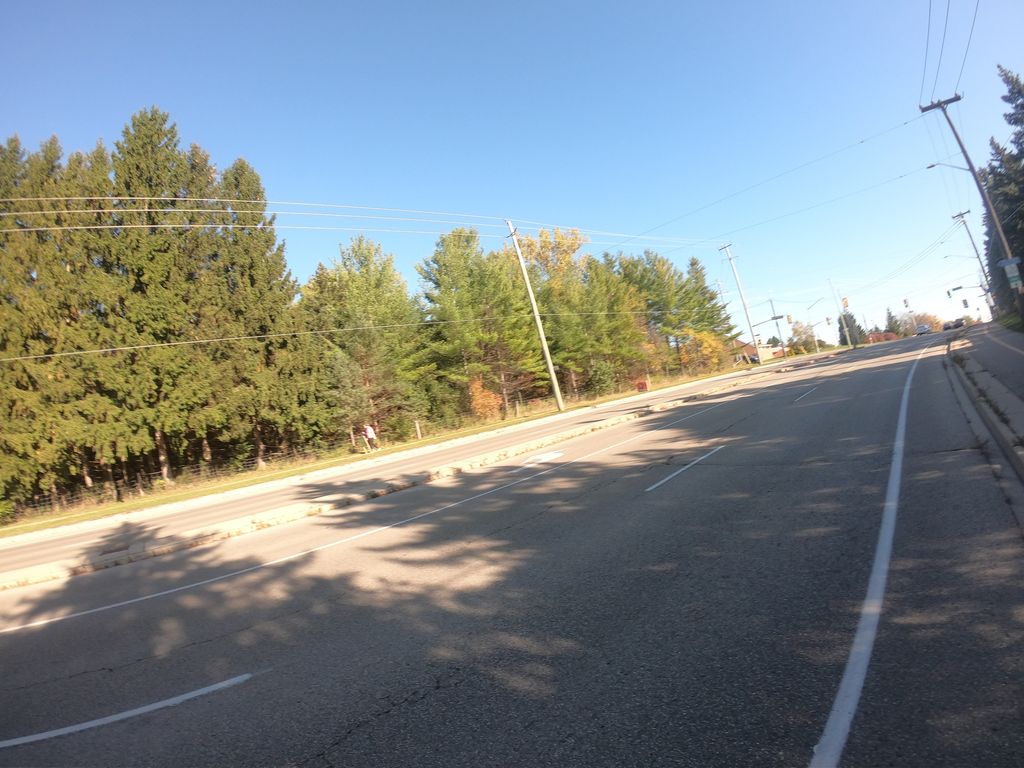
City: kitchener-waterloo